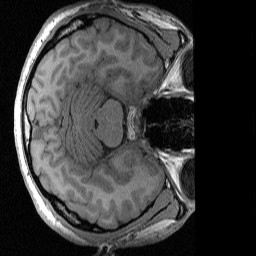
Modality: T1w
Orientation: axial
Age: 25
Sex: male